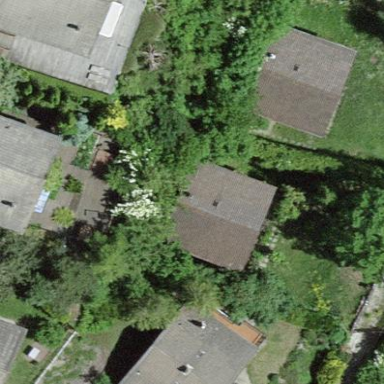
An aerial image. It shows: Simple house.